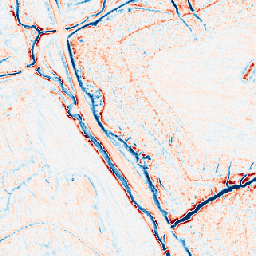
Category: edge_preserving
Decomposition family: anisotropic_diffusion
Decomposition parameters: iterations: 20
kappa: 30
gamma: 0.1
Upsampling method: area
Upsampling parameters: scale: 8
Upsampling scale: 8